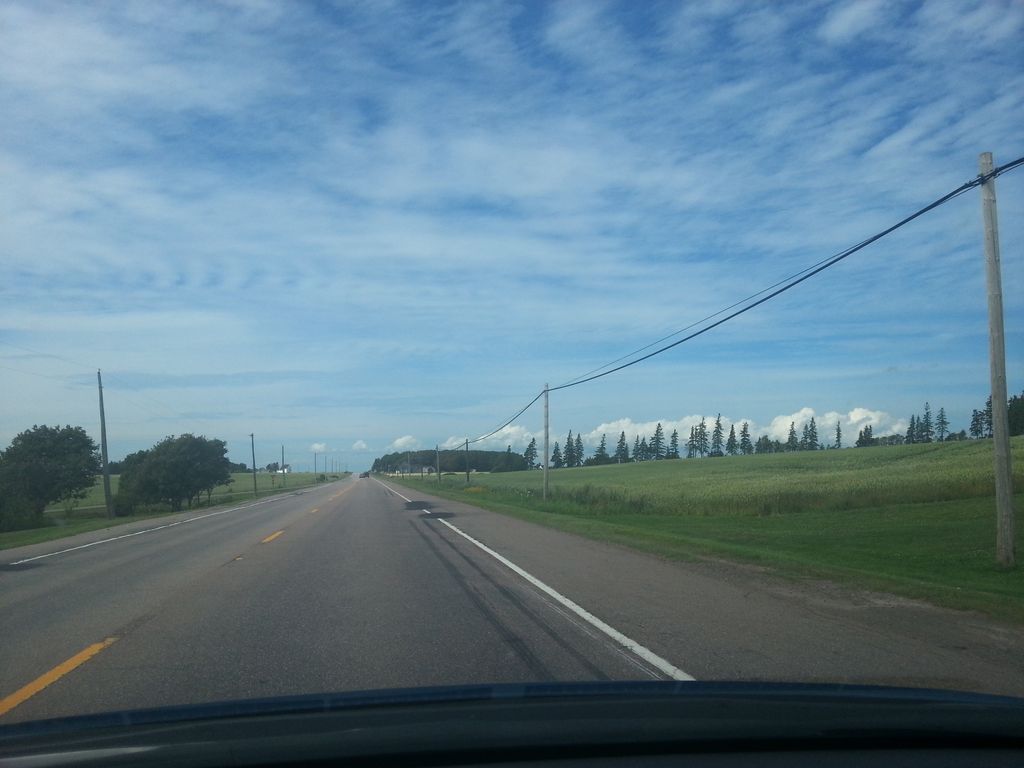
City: charlottetown